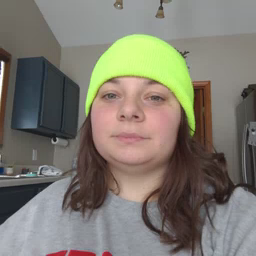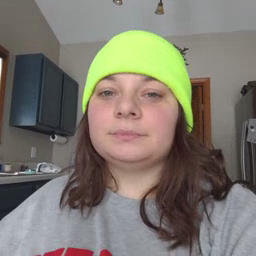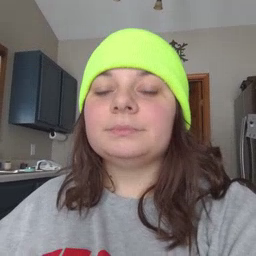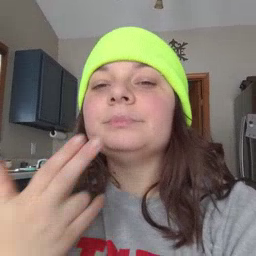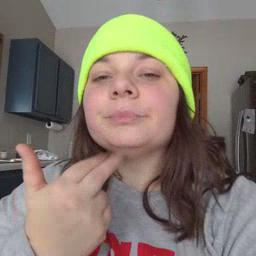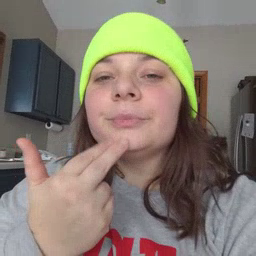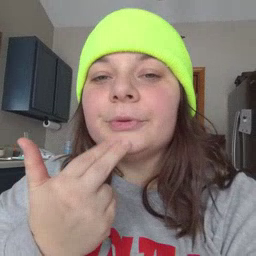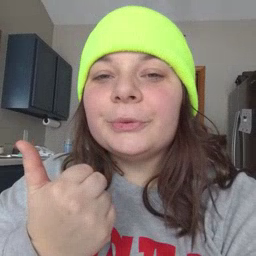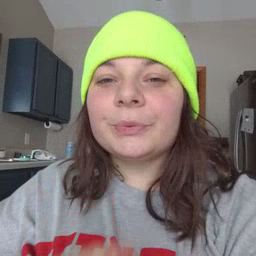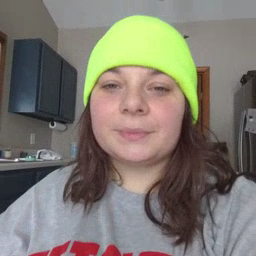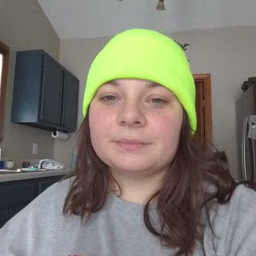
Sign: cute